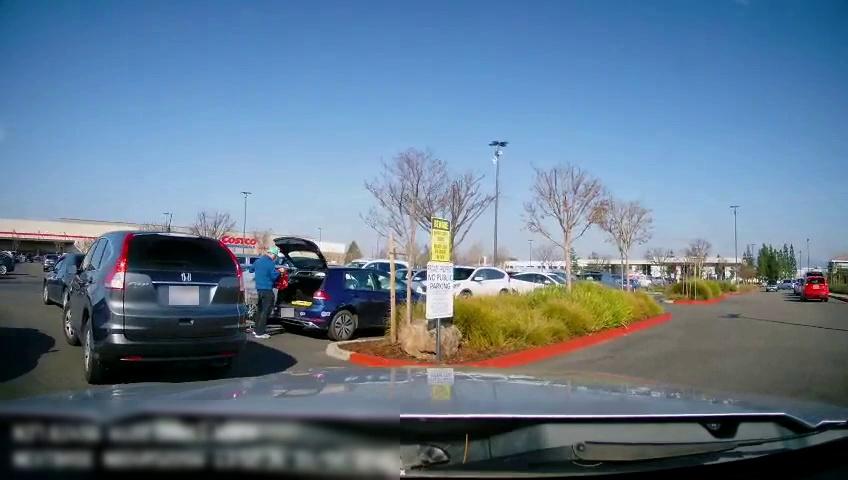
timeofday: Day
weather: Sunny
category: Drivable Space
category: Drivable Space
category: Vehicles | Car
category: Vehicles | SUV
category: Vehicles | Car
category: Vehicles | Car
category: Vehicles | SUV
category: Vehicles | Car
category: Vehicles | Car
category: Vehicles | Car
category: Vehicles | Car
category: Vehicles | Car
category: Vehicles | Van
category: Vehicles | Truck
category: Pedestrians
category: Vehicles | SUV
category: Vehicles | Car
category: Vehicles | SUV
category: Vehicles | Car
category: Vehicles | Car
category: Vehicles | SUV
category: Traffic | Signs
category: Traffic | Signs